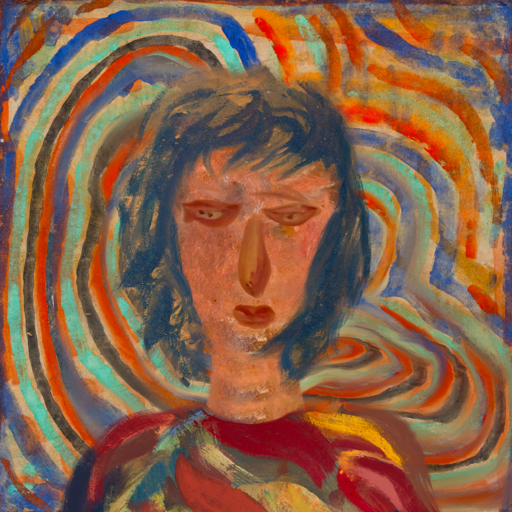
Background: Sisters, Head And Neck Front: Boggyland, Face Front: Pious_Lady, Bust: Mother_And_Son_Son, Hair Front: InTheSun, Head Accessory: Blank, Second Necklace: Blank, Necklace: Blank, Baby: Blank